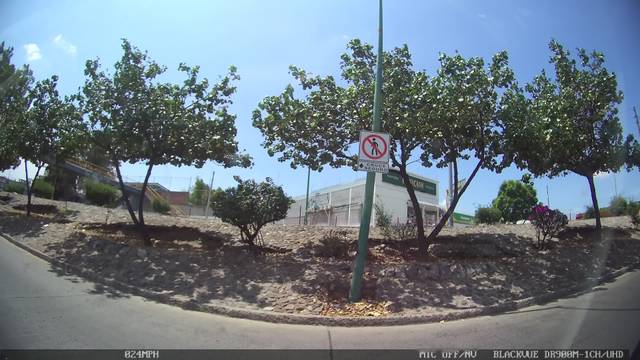
Region: Mexico
Coordinates: 21.134, -101.698